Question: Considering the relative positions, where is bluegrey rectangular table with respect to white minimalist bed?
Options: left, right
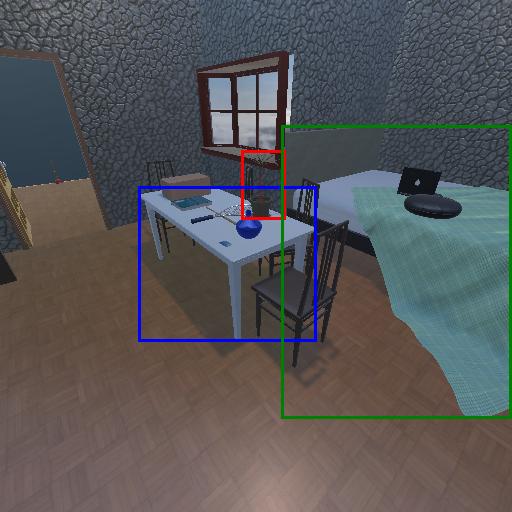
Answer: left